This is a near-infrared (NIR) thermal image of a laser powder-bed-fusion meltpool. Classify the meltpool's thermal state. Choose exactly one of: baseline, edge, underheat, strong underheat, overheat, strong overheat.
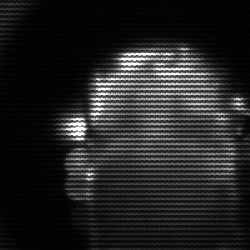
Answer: baseline